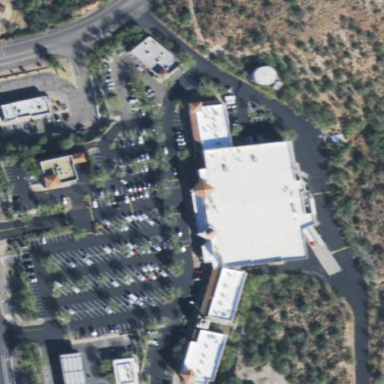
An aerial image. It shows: Retail building.